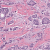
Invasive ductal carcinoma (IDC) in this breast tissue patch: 1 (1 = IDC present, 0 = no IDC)